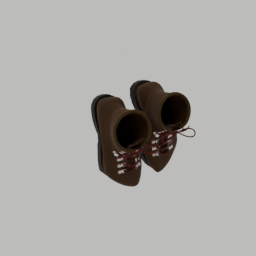
Label: people